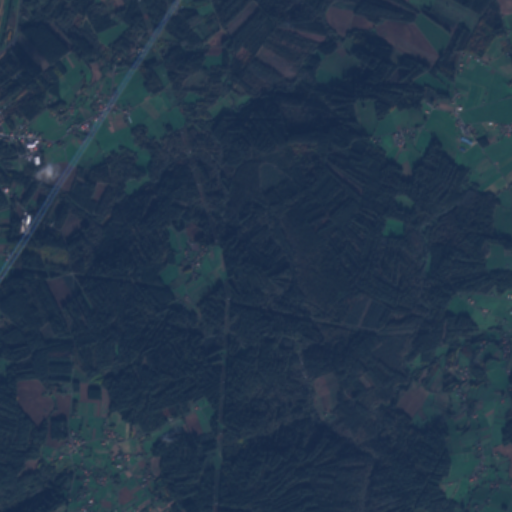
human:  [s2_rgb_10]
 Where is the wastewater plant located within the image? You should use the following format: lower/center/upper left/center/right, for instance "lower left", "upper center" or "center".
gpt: The wastewater plant is located in the upper center of the image.
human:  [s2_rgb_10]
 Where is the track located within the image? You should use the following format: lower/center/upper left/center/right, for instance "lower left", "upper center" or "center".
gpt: There is no track in the image.